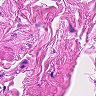
Metastatic tissue present: no